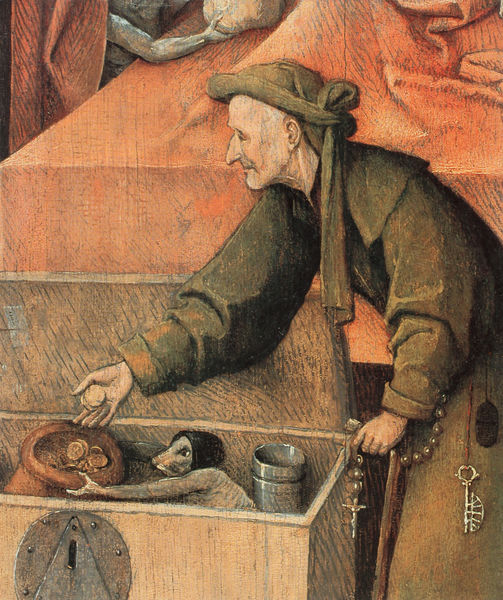
Titel: Der Tod des Geizhalses
Künstler: Hieronymus Bosch
Institution: Washington, National Gallery of Art
Schlagwörter: gemälde, hand, mann, braun, holz, hut, tisch, zeichnung, rot, schloss, tier, tuch, haube, alt, arm, schale, schüssel, teller, tod, hände, gold, kutte, perlen, sack, stock, maus, kopfbedeckung, alter mann, gehstock, kette, zahlen, metall, becher, truhe, deckel, zinn, offen, bücken, kreuz, geld, kiste, beutel, kasten, sarg, grab, priester, mönch, schlüssel, rosenkranz, gün, bezahlen, sarkophag, münzen, ratte, geldsack, sart, mönh, brutel